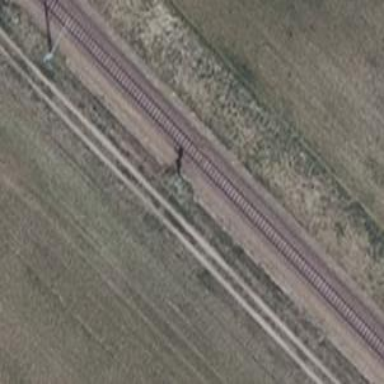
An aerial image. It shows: Signal light at railway crossing.